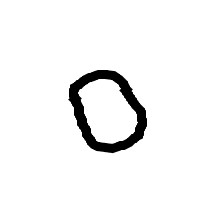
Shape: circle